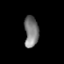
Tissue: prostate
Cell type: T cells
Senescence score: 0.3266
Nuclear area (px): 433
Mean DAPI intensity: 122.723